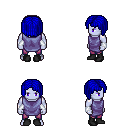
a pixel art fantasy rpg character, male body template, dark elf, purple skin, chain tabard jacket, magenta pants, blue pageboy hairstyle, white cloth bracers, black shoes, four views (front, back, left, right), 2x2 character sprite sheet, small pixel art, hard edges, no anti-aliasing